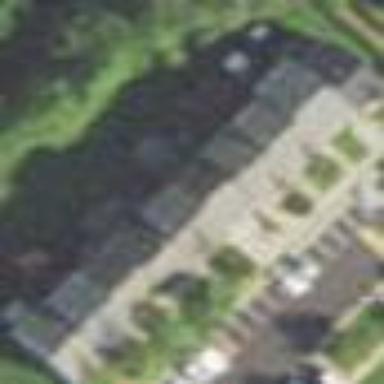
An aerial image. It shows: Terrace building.